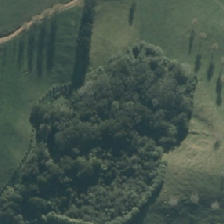
Land cover: indigenous_forest